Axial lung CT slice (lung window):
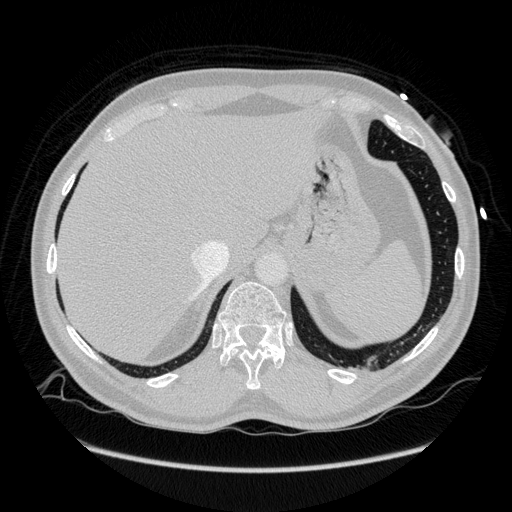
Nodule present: no